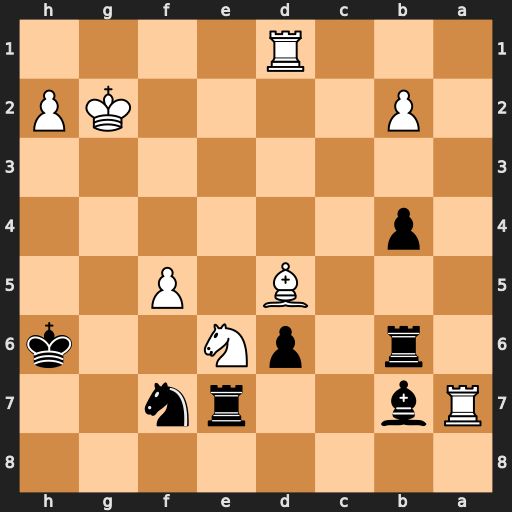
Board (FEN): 8/Rb2rn2/1r1pN2k/3B1P2/1p6/8/1P4KP/3R4
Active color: b
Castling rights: -
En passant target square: -
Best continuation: Bxd5+ Rxd5 Rxa7 Rd4 Kh7